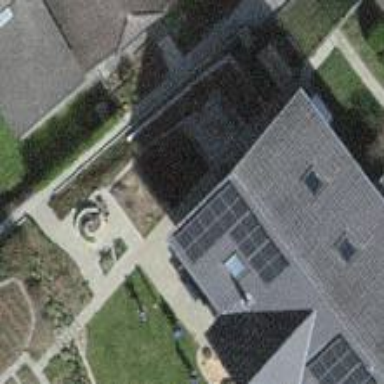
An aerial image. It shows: Solar power generator.